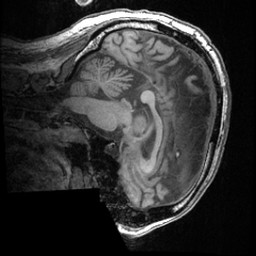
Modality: T1w
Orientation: sagittal
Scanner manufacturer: ge
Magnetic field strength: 3 T
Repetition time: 0.008572 s
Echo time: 0.003384 s